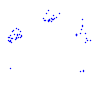
Particle: proton